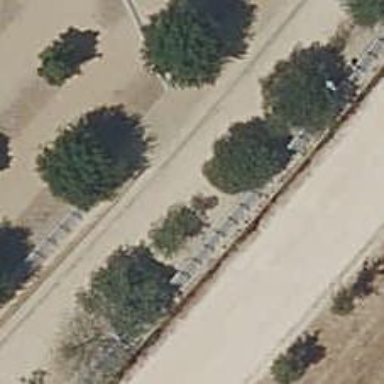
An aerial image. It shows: Row of trees in natural setting.